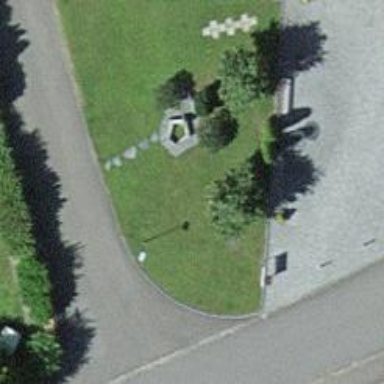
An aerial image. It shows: Bench.